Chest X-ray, PA view. Patient: 36 years old, sex F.
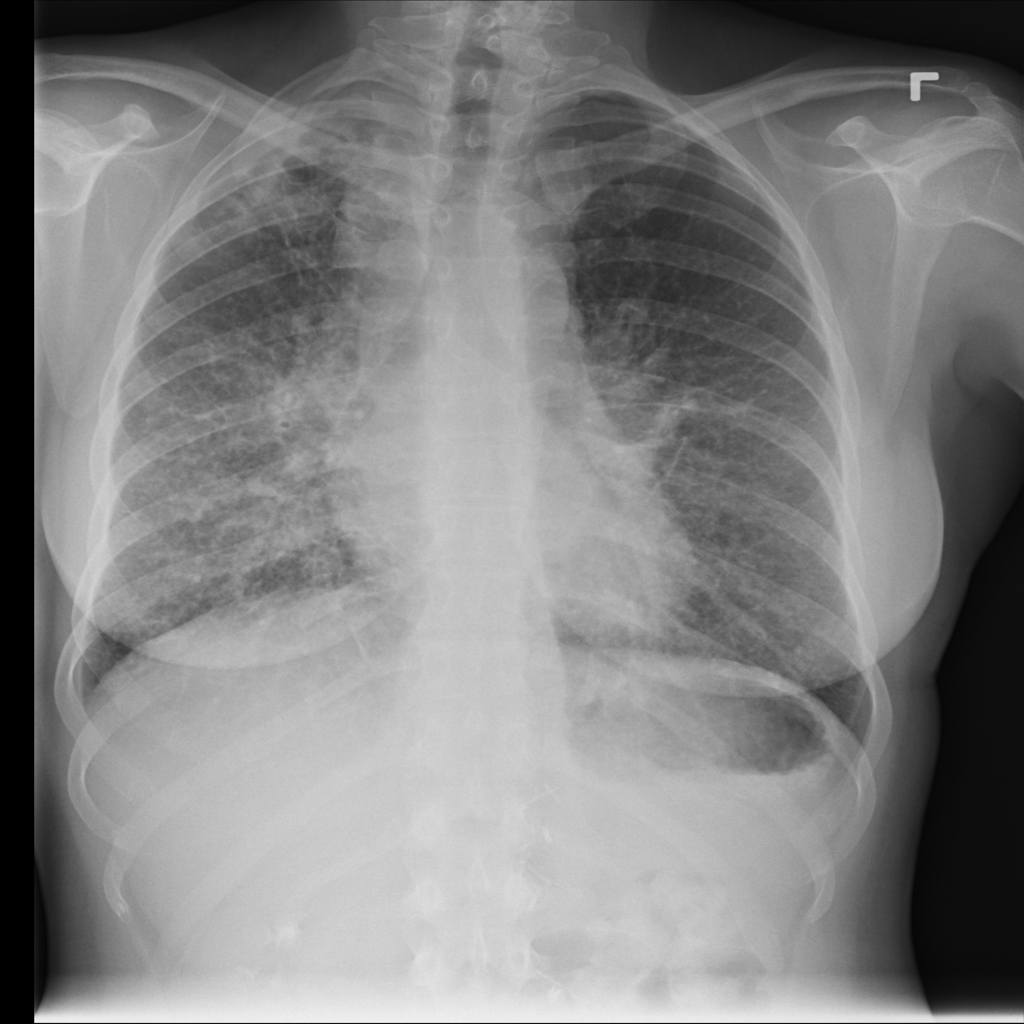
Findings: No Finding